Question: I followed the documentation but still failed to label a line.
'''
plt.plot([min(np.array(positions)[:,0]), max(np.array(positions)[:,0])], [0,0], color='k', label='East') # West-East
plt.plot([0,0], [min(np.array(positions)[:,1]), max(np.array(positions)[:,1])], color='k', label='North') # South-North
'''
In the code snippet above, I am trying to plot out the North direction and the East direction.
'position' contains the points to be plotted.
as follows:

Where went wrong?
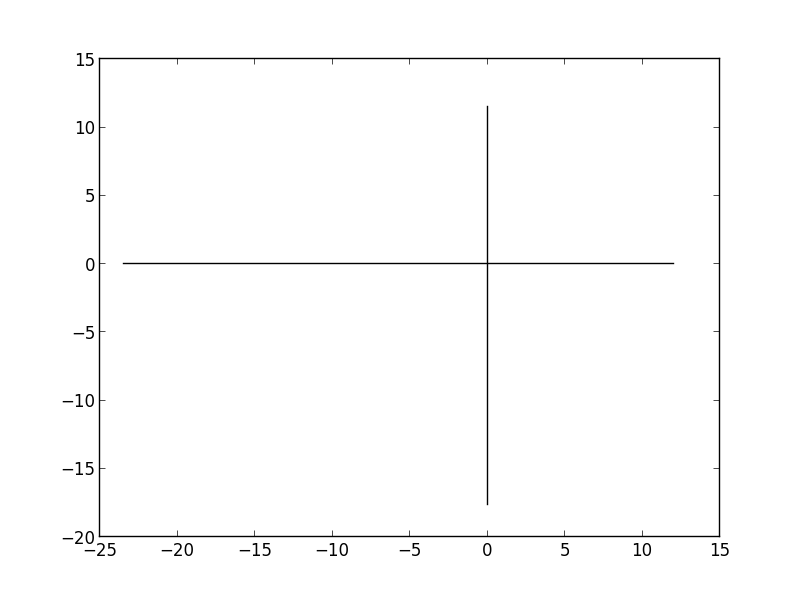
Answer: The argument 'label' is used to set the string that will be shown in the legend. For example consider the following snippet:
'''
import matplotlib.pyplot as plt
plt.plot([1,2,3],'r-',label='Sample Label Red')
plt.plot([0.5,2,3.5],'b-',label='Sample Label Blue')
plt.legend()
plt.show()
'''
This will plot 2 lines as shown:

The arrow function supports labels. Do check this link:
<URL>